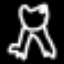
Label: frog